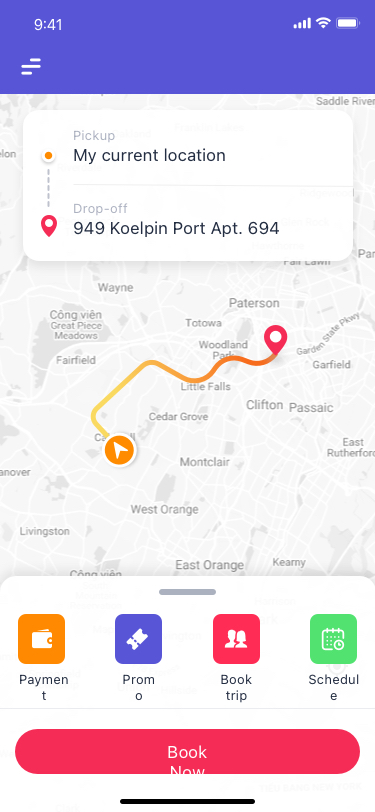
Text in this UI design:
Book Now
Payment
Promo
Book trip
Schedule
My current location
949 Koelpin Port Apt. 694
Pickup
Drop-off